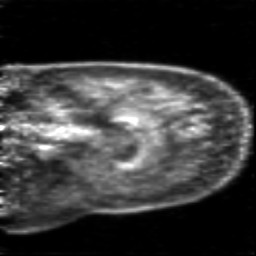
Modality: PET
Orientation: sagittal
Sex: male
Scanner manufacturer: siemens